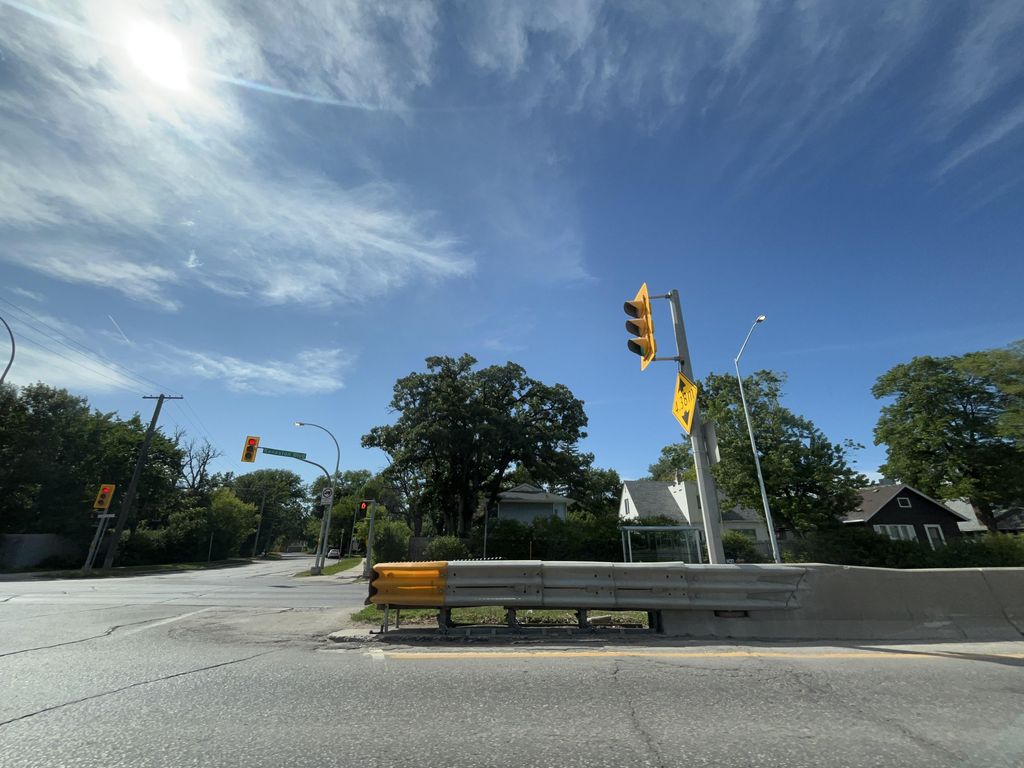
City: winnipeg